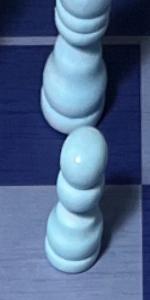
Label: Pawn_White